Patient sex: F
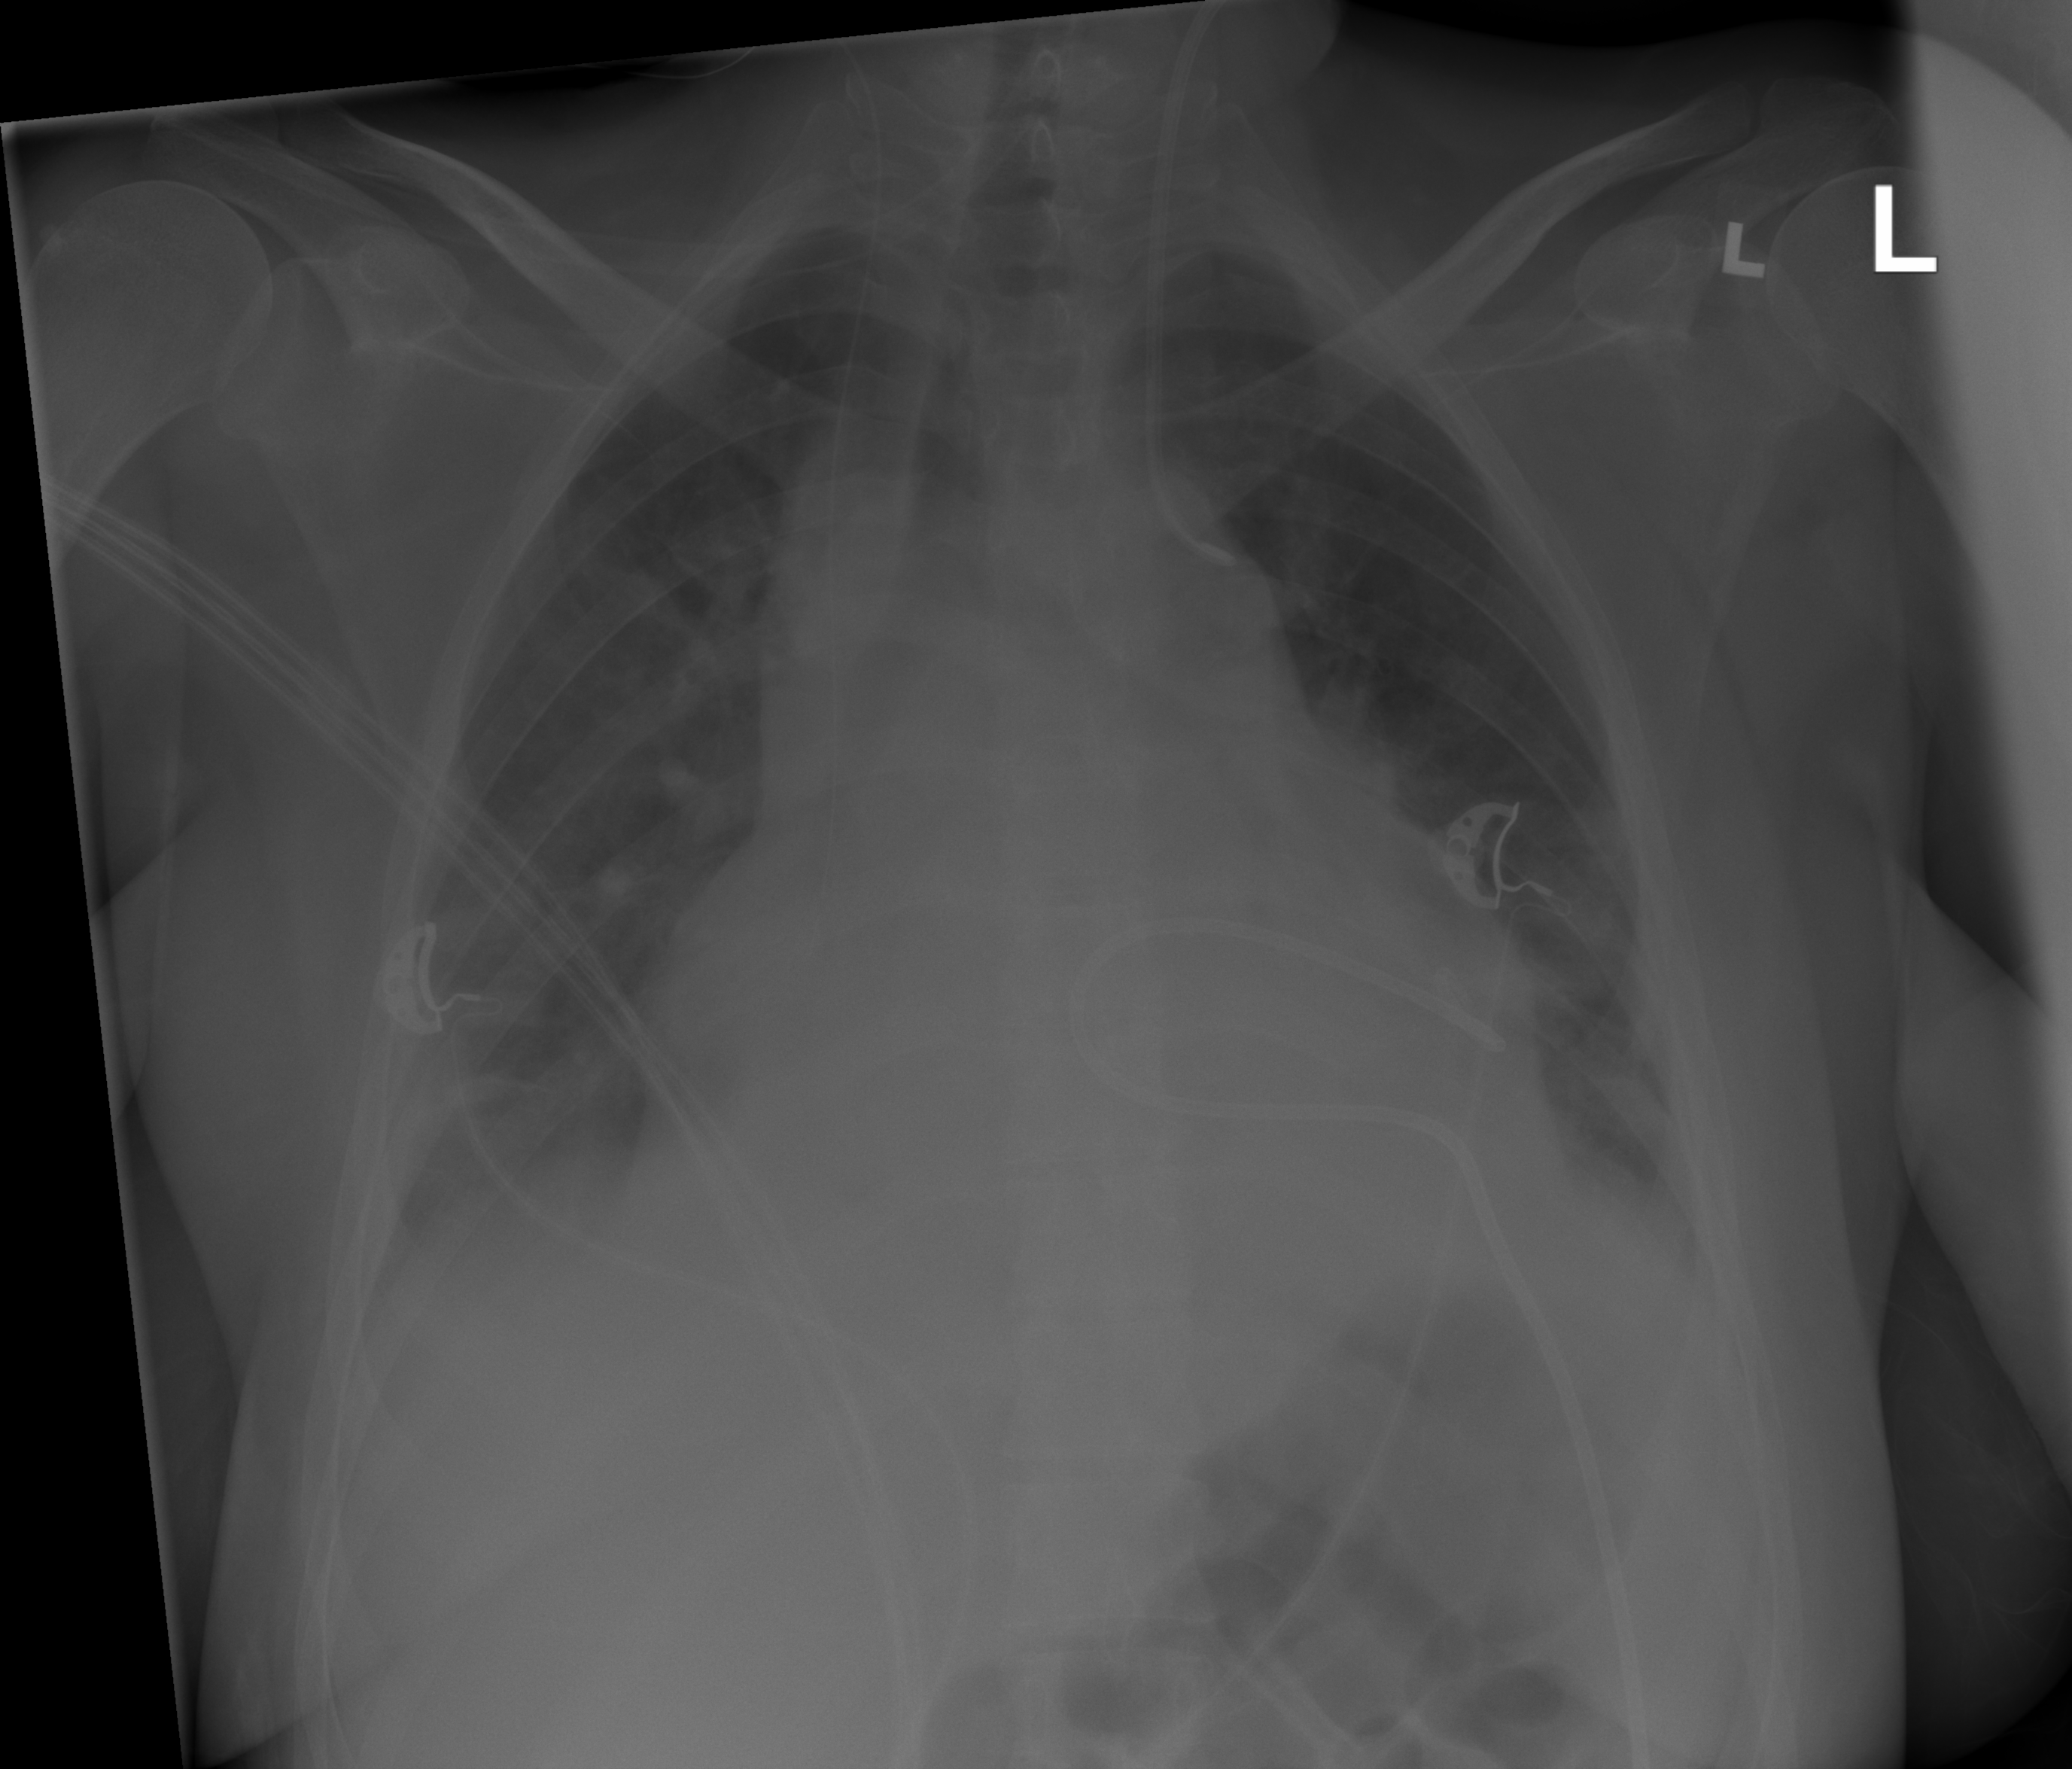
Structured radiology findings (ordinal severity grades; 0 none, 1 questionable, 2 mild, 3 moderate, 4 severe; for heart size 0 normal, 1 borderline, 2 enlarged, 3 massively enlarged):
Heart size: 3
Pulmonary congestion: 2
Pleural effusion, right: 2
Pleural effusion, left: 2
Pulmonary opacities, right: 0
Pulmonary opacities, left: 0
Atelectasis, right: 2
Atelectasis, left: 2